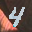
Label: 4